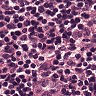
Metastatic tissue present: yes